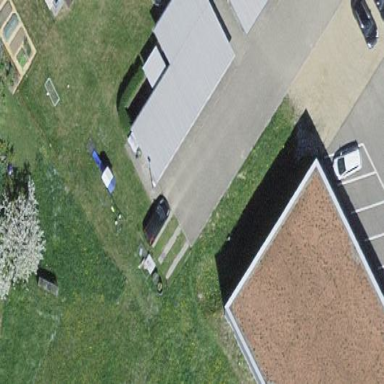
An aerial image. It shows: View of roof of building.